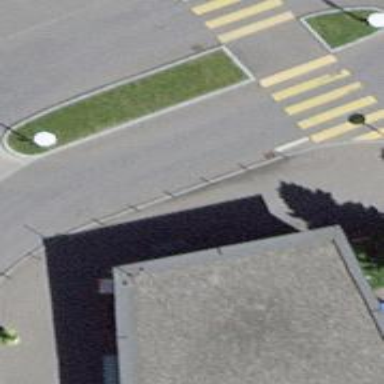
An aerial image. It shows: Bollard.